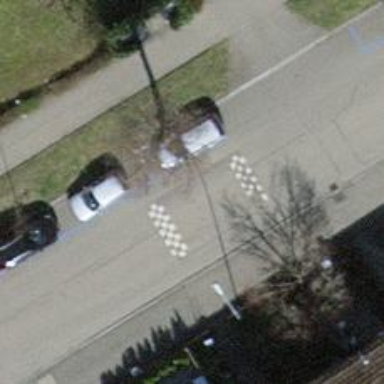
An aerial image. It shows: Traffic calming hump on the road.